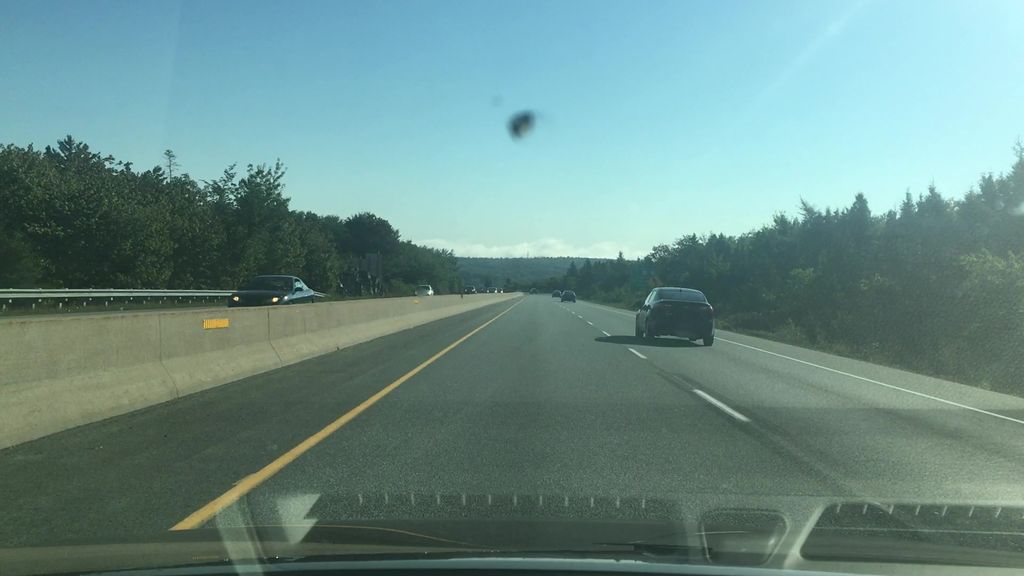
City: halifax